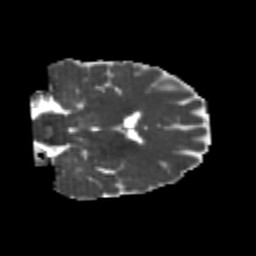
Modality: MD
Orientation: coronal
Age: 22
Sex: female
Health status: healthy
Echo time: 0.074 s